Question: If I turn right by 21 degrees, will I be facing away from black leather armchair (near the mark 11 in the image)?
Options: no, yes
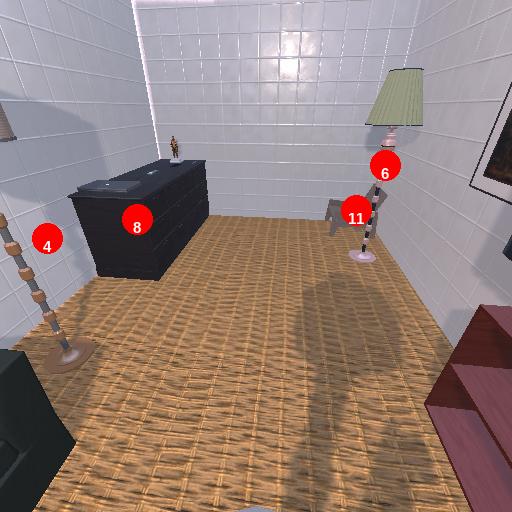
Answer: no